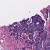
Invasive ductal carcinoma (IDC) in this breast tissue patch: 0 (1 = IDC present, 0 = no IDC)